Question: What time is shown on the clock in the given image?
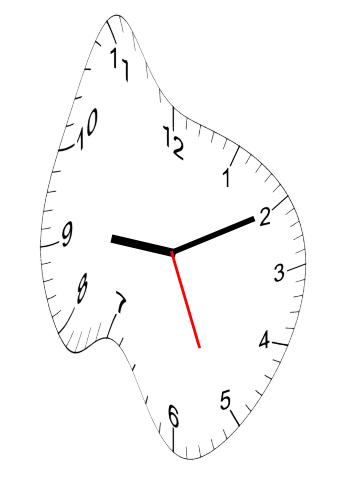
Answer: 09:10:26